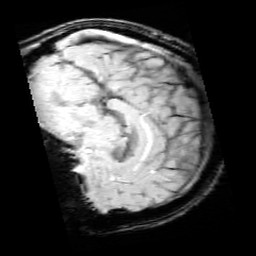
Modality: SWI
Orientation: sagittal
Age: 13
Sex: male
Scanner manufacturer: siemens
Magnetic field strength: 3 T
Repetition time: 0.027 s
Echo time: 0.02 s